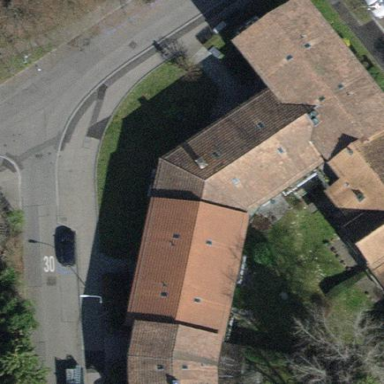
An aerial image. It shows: Gabled roof apartments building.